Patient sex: M
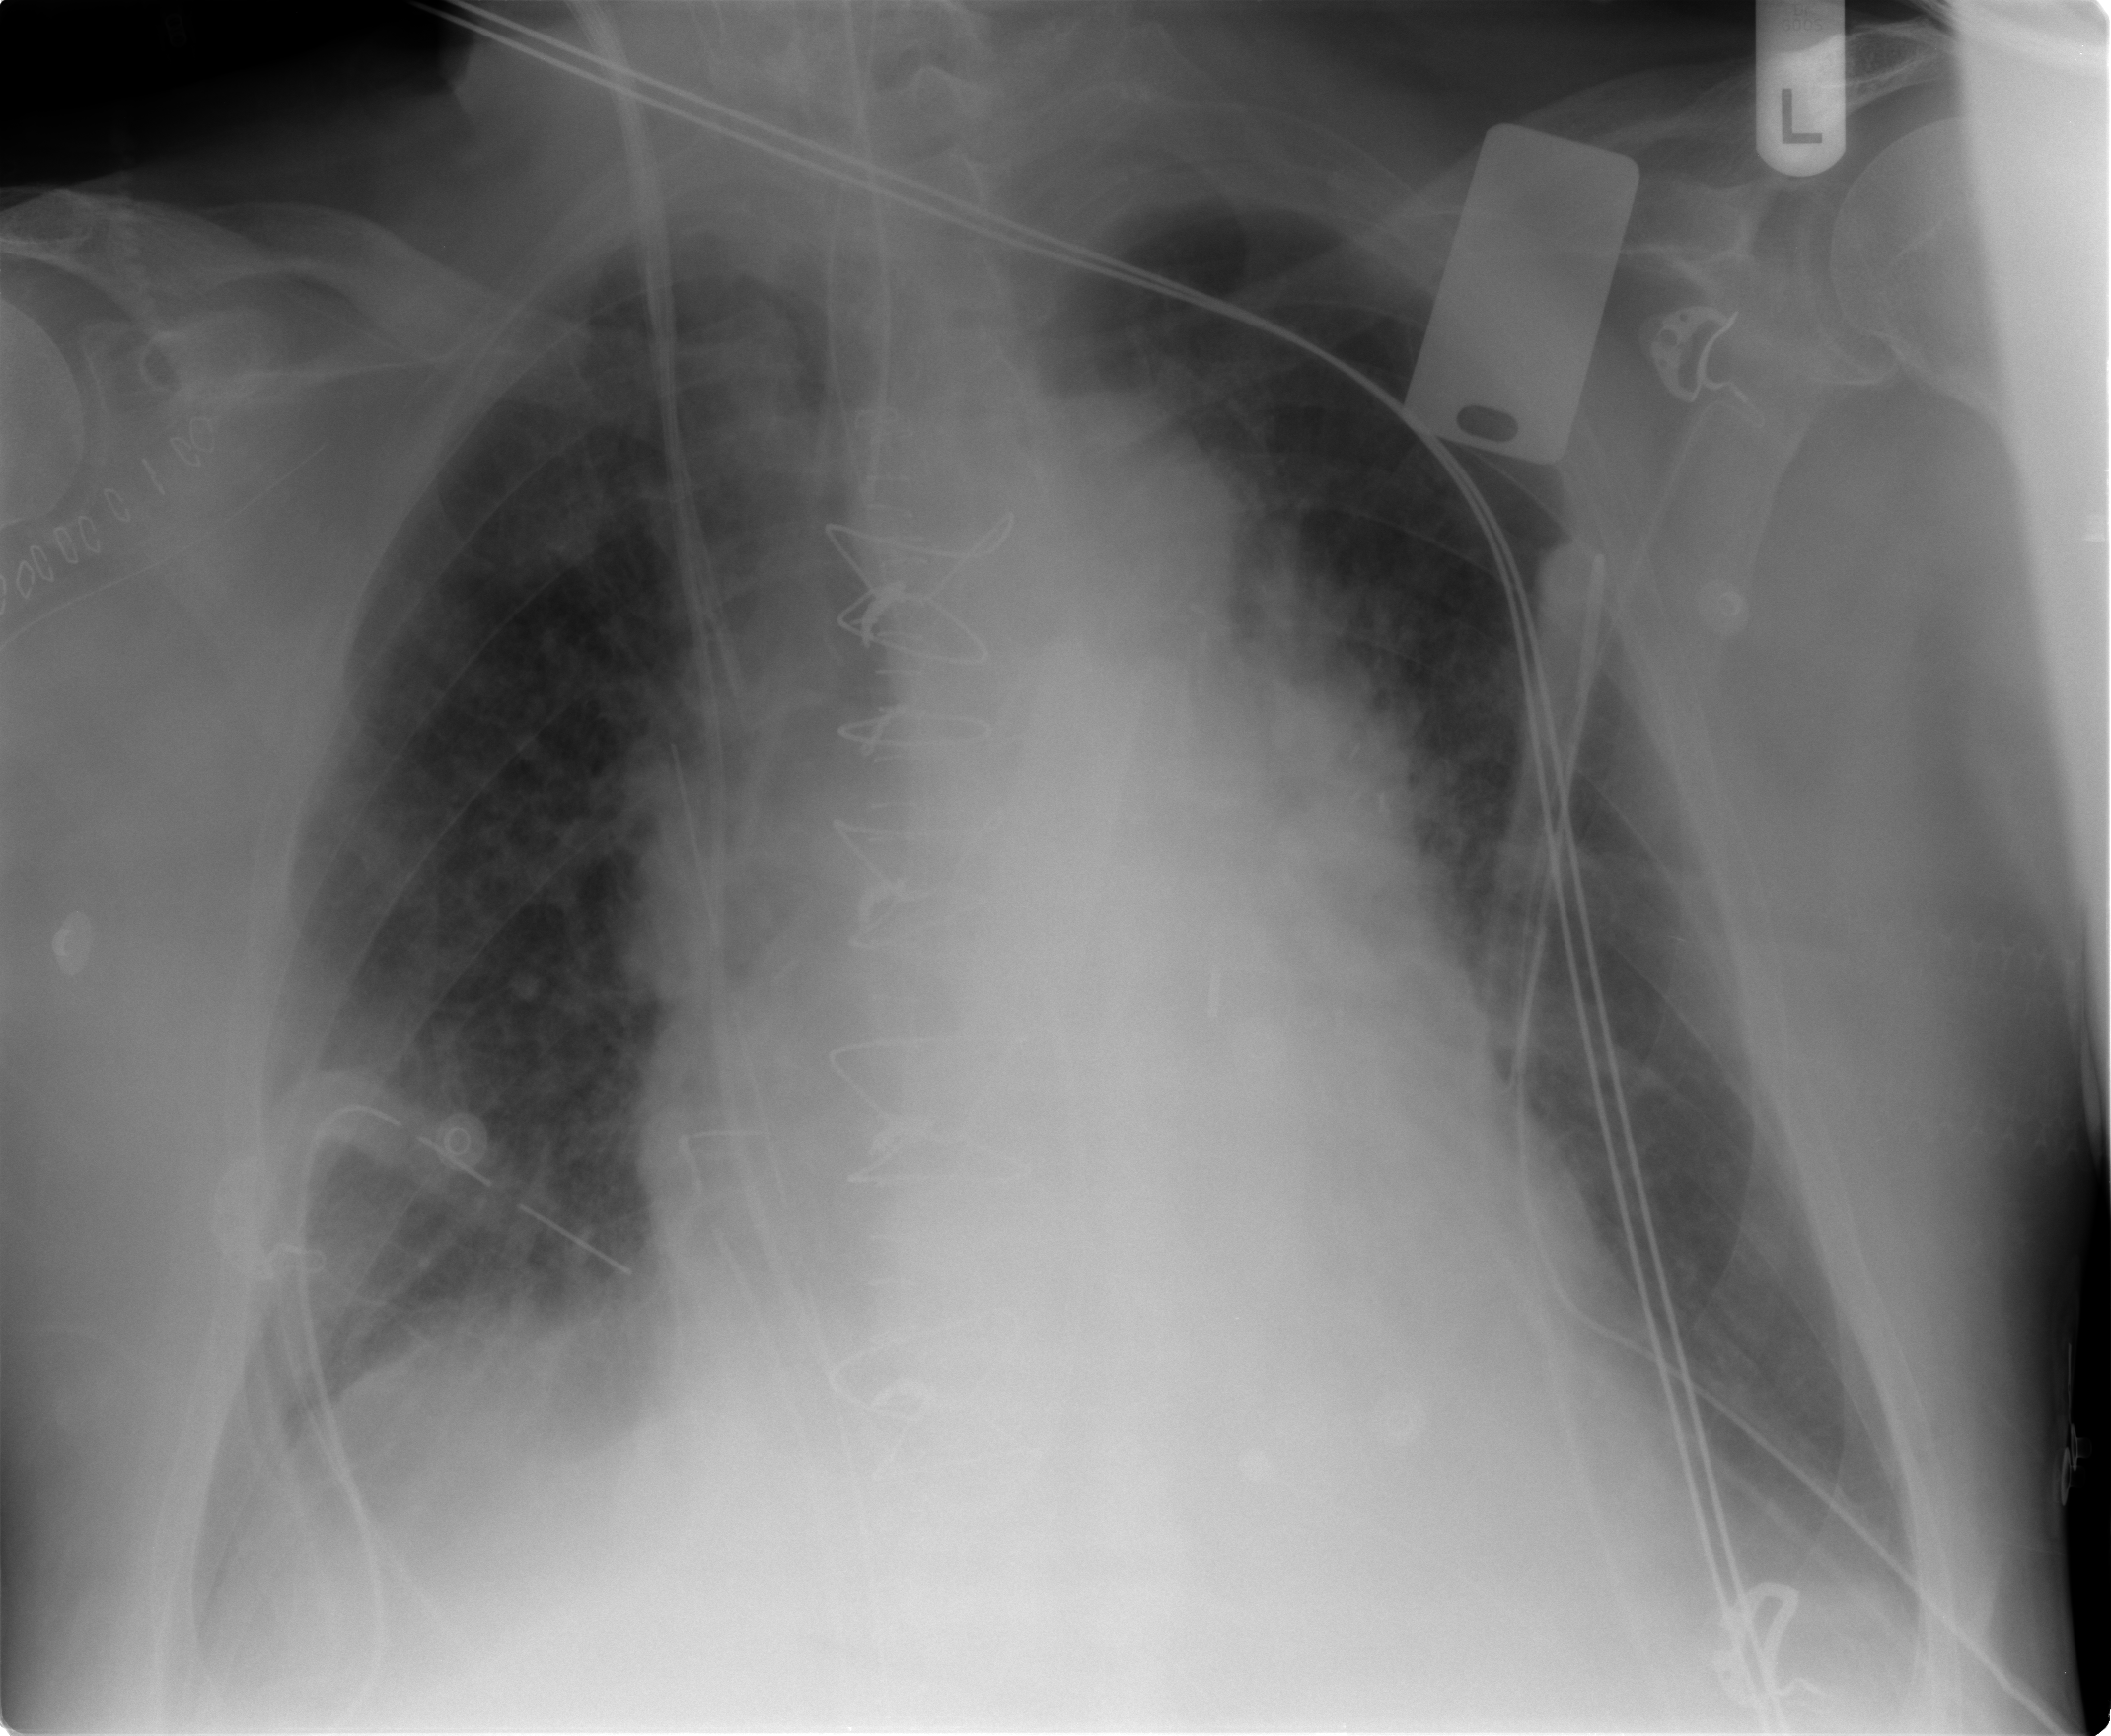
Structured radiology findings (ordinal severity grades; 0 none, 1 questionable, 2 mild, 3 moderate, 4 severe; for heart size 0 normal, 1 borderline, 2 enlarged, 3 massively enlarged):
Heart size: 2
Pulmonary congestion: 3
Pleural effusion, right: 1
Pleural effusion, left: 1
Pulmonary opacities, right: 2
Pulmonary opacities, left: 2
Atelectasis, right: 2
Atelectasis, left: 2